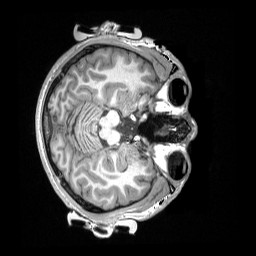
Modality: T1w
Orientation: axial
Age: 19
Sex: female
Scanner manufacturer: siemens
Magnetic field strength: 3 T
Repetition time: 2.3 s
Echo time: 0.00298 s